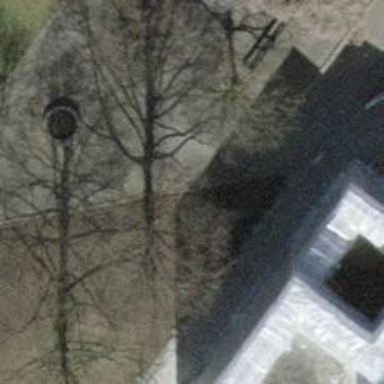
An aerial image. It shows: Urban tree adding natural touch to the cityscape.